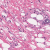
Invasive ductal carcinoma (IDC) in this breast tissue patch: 0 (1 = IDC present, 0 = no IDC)